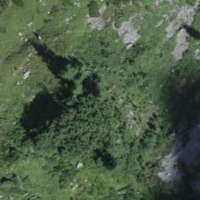
EUNIS habitat code: 32
Species observed at this site:
Anthocharis cardamines